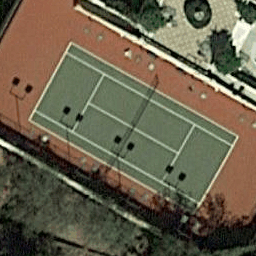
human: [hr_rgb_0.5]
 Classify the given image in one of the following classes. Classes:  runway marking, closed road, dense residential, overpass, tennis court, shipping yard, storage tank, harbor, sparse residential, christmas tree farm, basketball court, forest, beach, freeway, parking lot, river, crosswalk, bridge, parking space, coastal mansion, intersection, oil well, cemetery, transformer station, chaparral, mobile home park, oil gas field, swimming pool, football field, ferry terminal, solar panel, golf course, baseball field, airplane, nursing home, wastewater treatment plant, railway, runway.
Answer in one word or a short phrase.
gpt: tennis court